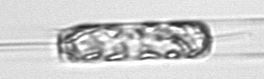
Label: Ditylum_brightwellii